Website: macys
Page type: billing-address
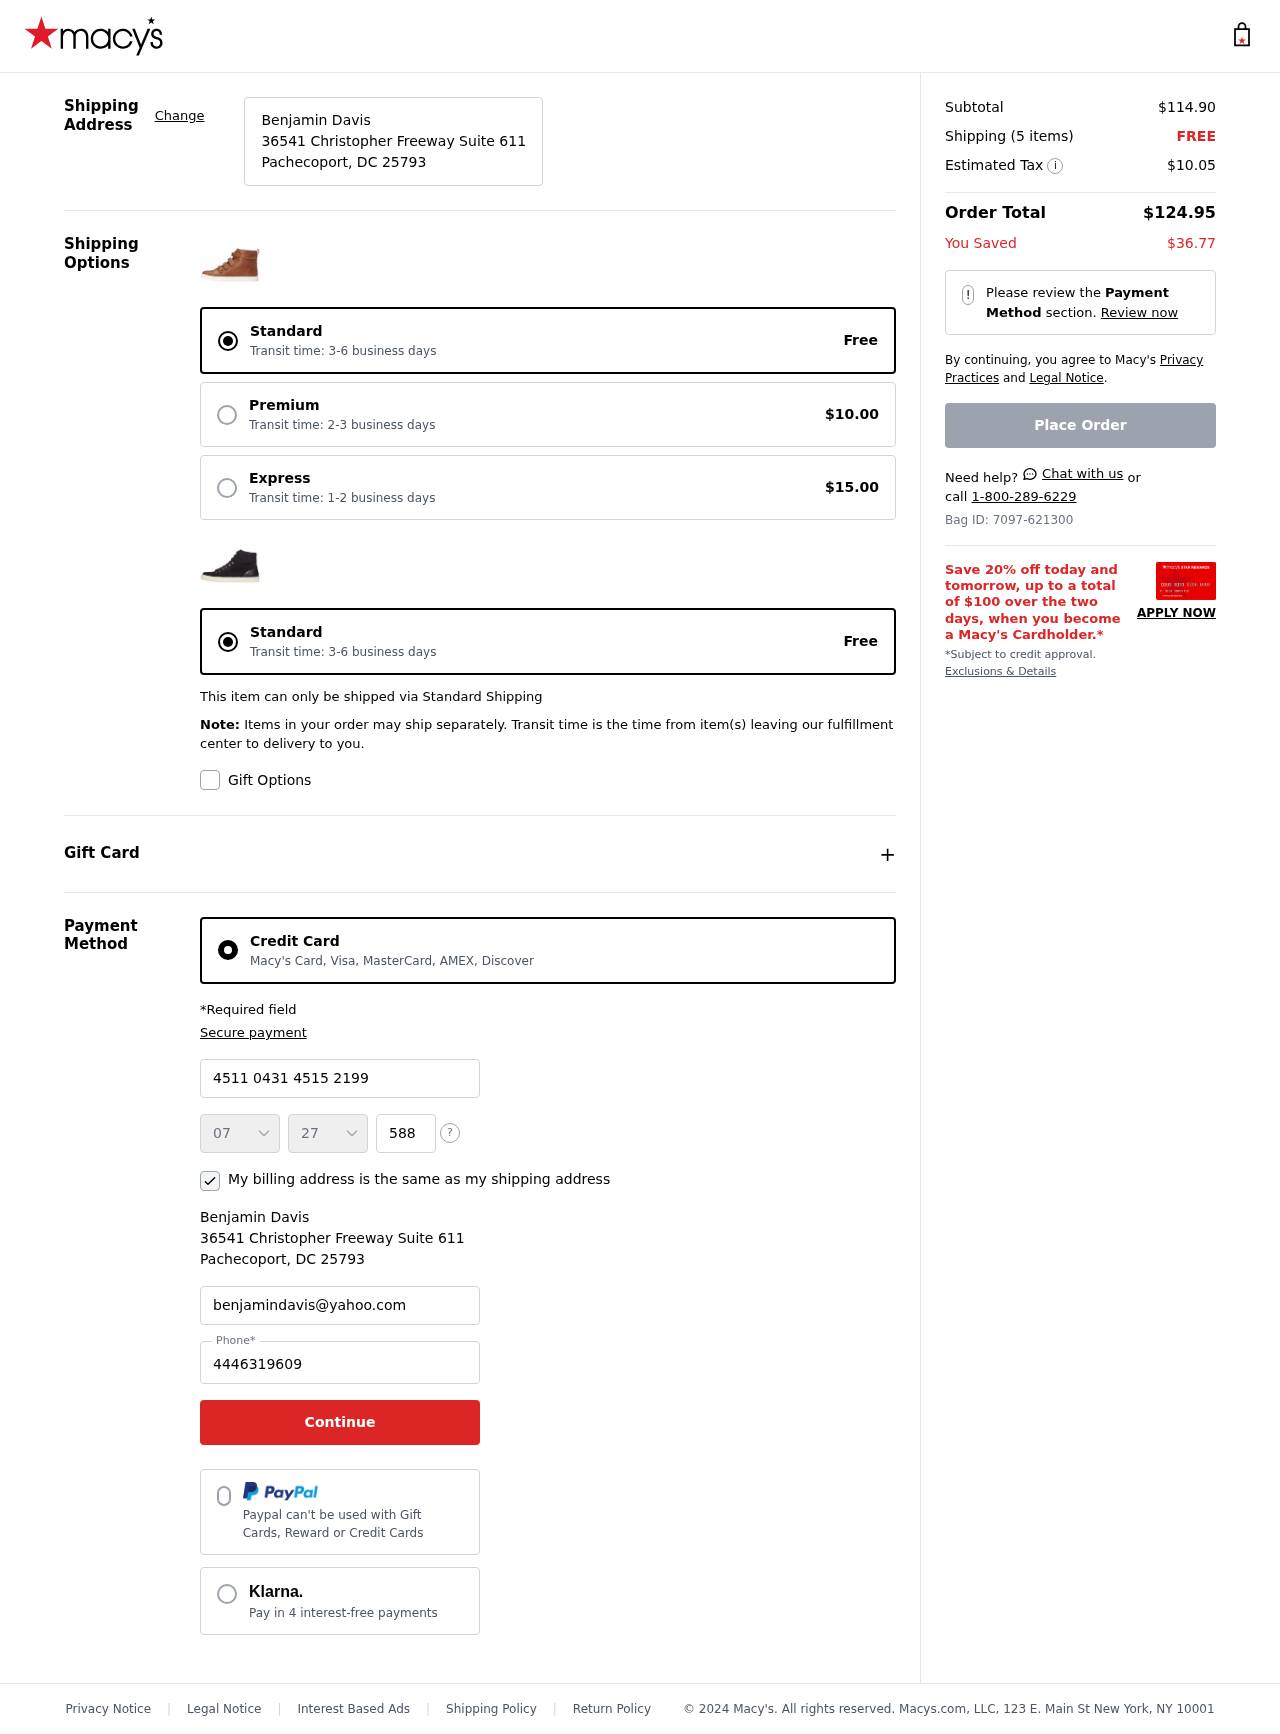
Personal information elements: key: PII_CARD_CVV
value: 588
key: PII_CARD_EXPIRY_MONTH
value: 07
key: PII_CARD_EXPIRY_YEAR
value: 27
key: PII_CARD_NUMBER
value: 4511 0431 4515 2199
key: PII_CITY_STATE_ZIP
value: Pachecoport, DC 25793
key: PII_EMAIL
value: benjamindavis@yahoo.com
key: PII_FULLNAME
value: Benjamin Davis
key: PII_PHONE
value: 4446319609
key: PII_STREET
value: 36541 Christopher Freeway Suite 611
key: PII_FULLNAME2
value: Benjamin Davis
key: PII_CITY
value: Pachecoport
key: PII_STATE
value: DC
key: PII_STATE_ABBR
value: DC
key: PII_POSTCODE
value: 25793
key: PII_POSTCODE_FULL
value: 25793
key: PII_CITY_STATE
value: Pachecoport, DC
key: PII_POSTCODE_NUMERIC
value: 25793
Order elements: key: ORDER_SUBTOTAL
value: $114.90
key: ORDER_NUM_ITEMS
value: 5
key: ORDER_SHIPPING_COST
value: FREE
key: ORDER_TAX
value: $10.05
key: ORDER_TOTAL
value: $124.95
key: ORDER_SAVINGS
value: $36.77
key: ORDER_ID
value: Bag ID: 7097-621300